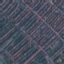
Land use / land cover: Residential